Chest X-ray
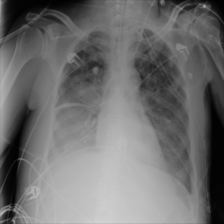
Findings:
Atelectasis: negative
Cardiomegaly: negative
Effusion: positive
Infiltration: negative
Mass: negative
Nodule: negative
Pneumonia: negative
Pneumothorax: positive
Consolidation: negative
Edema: negative
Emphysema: negative
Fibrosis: negative
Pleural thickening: negative
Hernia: negative